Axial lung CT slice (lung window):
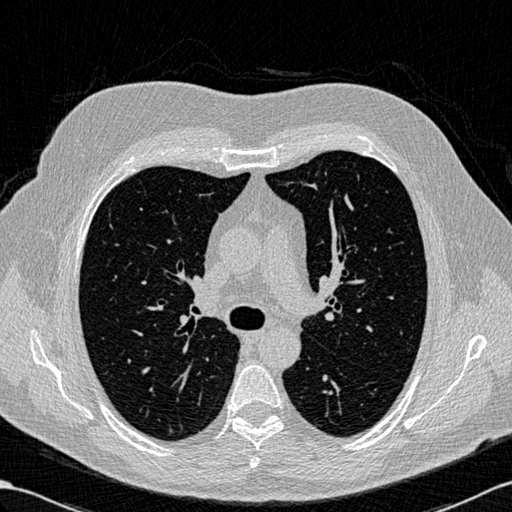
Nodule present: no